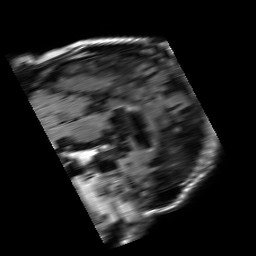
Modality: FLAIR
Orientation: sagittal
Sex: male
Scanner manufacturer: philips
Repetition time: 11 s
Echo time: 0.125 s